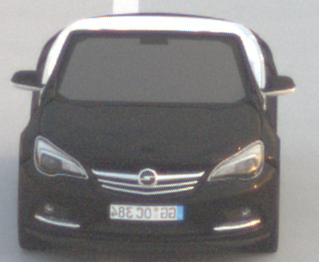
Make: Opel
Model: Cascada 1.4 Turbo
Detailed model: Cascada
Model produced from: 2013/03
Model produced until: 2015/01
Doors: 2
Color: black
Road condition: dry road
Daytime: sunrise or sunset
Contrast: medium contrast